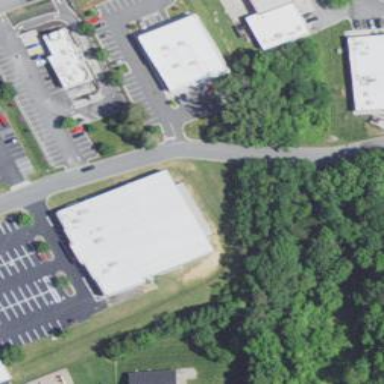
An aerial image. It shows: Building housing bowling alley.